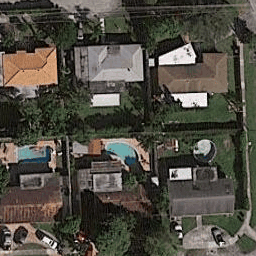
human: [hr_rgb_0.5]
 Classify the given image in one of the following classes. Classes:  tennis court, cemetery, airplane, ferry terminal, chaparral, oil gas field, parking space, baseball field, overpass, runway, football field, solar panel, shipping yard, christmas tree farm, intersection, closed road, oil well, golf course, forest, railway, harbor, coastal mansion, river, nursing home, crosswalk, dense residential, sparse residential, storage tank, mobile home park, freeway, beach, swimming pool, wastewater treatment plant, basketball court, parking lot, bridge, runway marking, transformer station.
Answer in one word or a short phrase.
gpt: coastal mansion